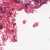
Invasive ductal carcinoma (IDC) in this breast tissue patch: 0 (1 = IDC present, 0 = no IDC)